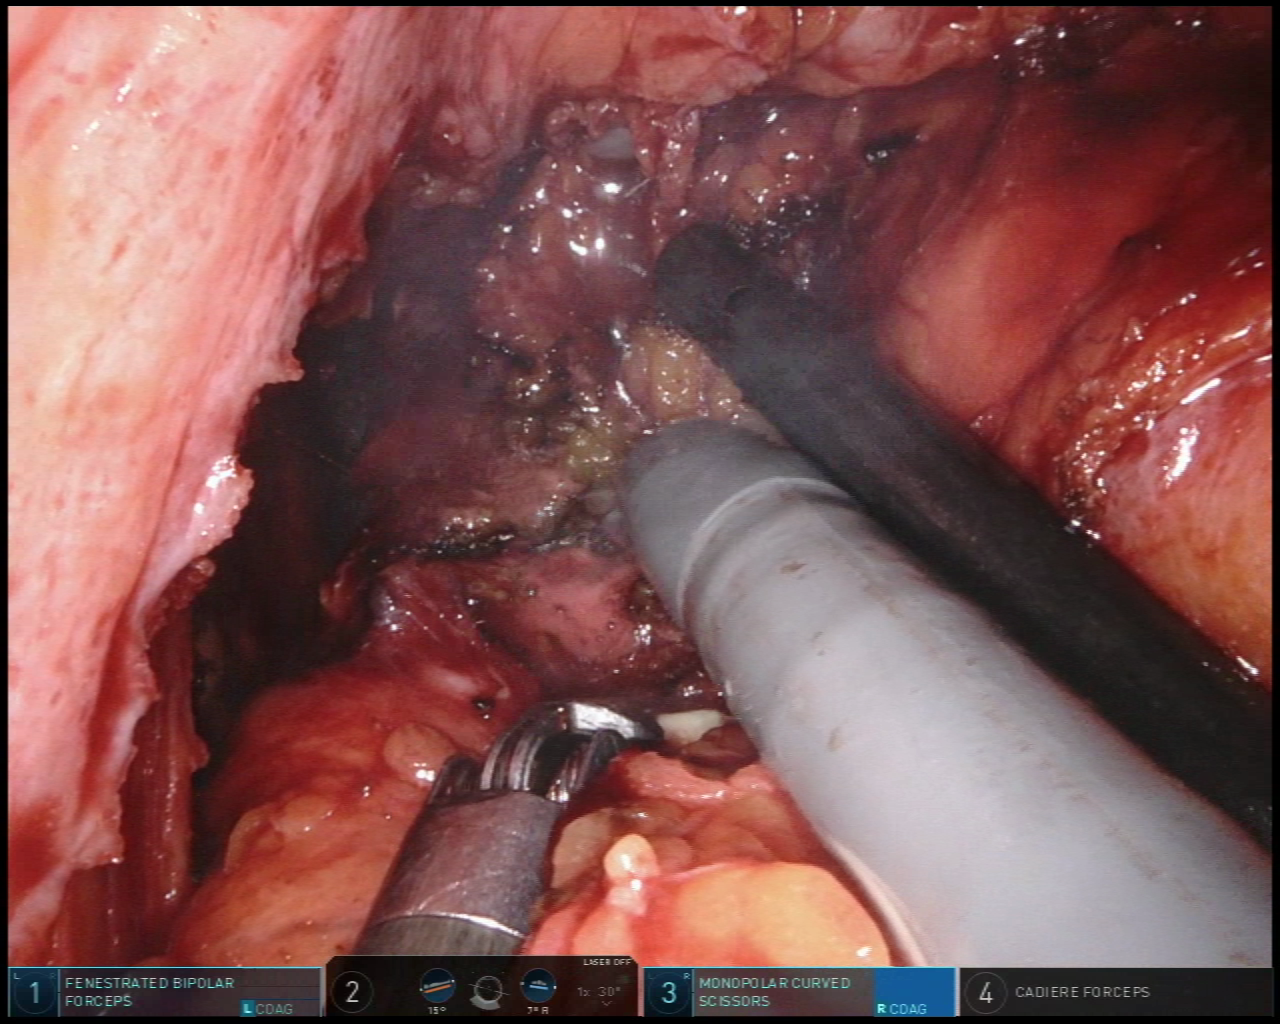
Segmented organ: vesicular_glands
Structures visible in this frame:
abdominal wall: no
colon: no
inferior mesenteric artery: no
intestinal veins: no
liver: no
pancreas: no
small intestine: no
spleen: no
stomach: no
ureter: no
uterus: no
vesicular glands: yes